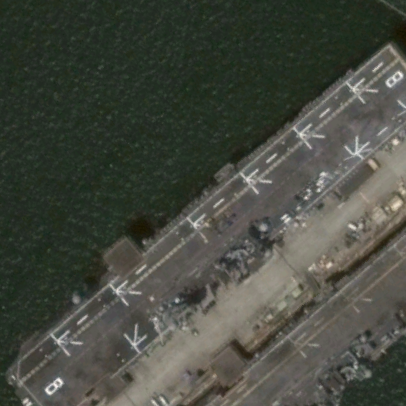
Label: Wasp-class_assault_ship